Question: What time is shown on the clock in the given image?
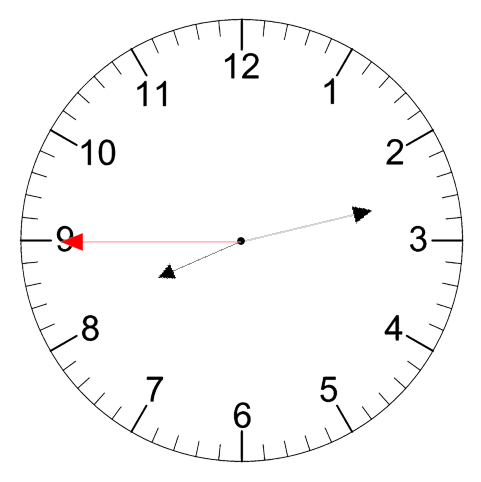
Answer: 08:12:45